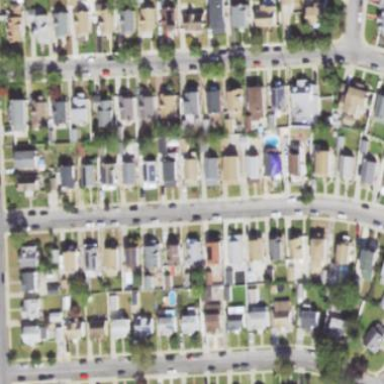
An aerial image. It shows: Sidewalk.